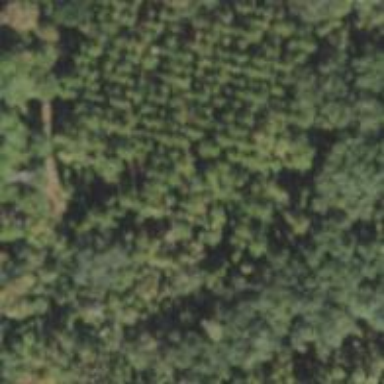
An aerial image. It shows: Forest with needle-leaved trees.